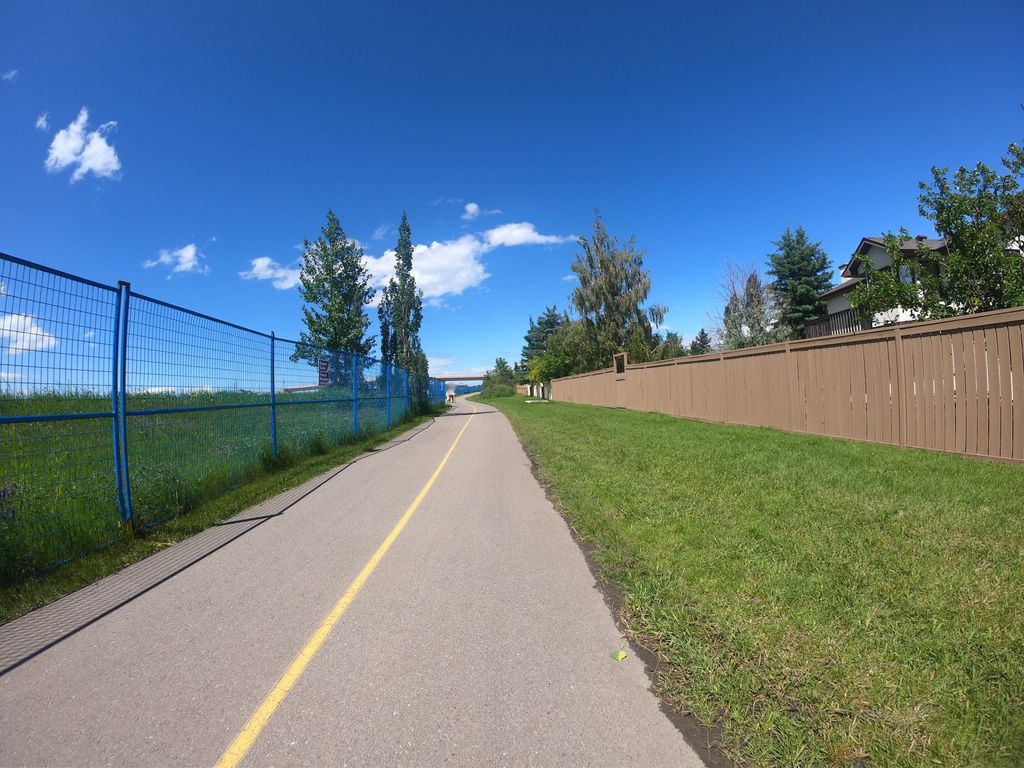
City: calgary